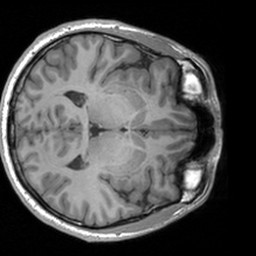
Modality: T1w
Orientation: axial
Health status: healthy
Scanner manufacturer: siemens
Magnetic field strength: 3 T
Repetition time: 1.9 s
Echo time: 0.00226 s